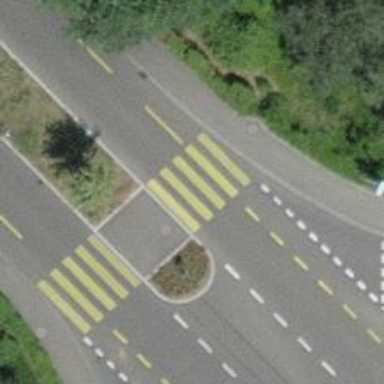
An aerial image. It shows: Uncontrolled zebra crossing on the road.